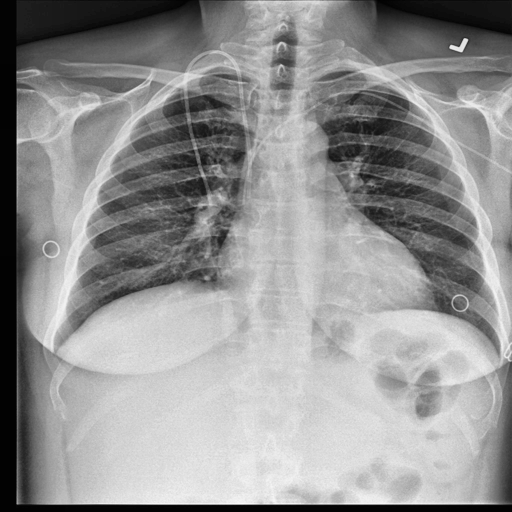
Finding: NORMAL